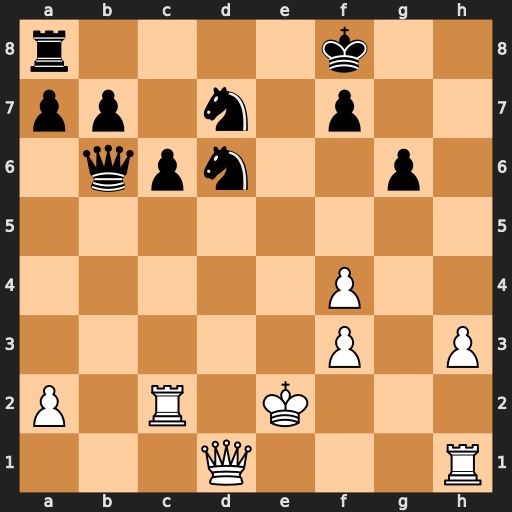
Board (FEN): r4k2/pp1n1p2/1qpn2p1/8/5P2/5P1P/P1R1K3/3Q3R
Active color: w
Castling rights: -
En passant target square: -
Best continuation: Qxd6+ Kg7 Qxd7 Rd8 Qe7